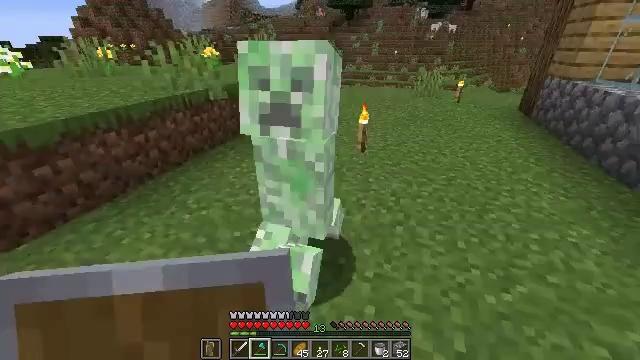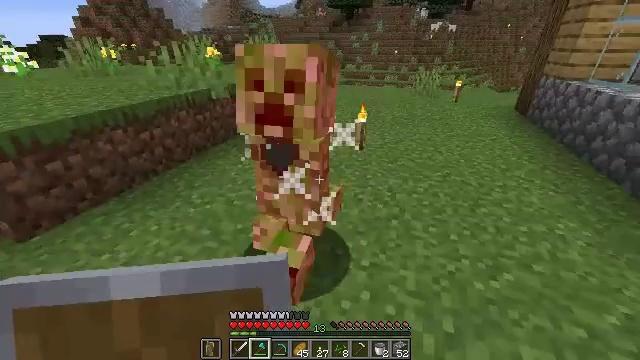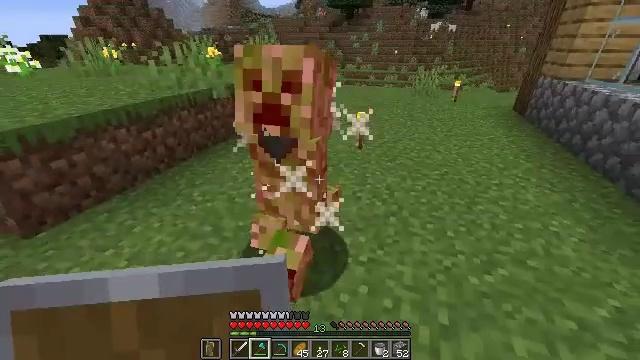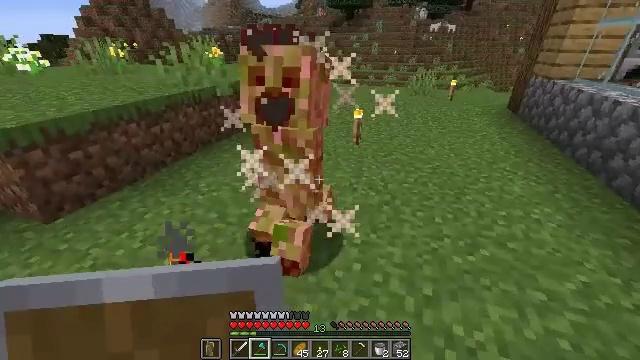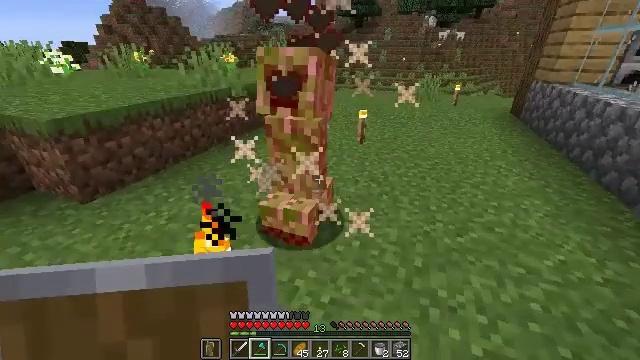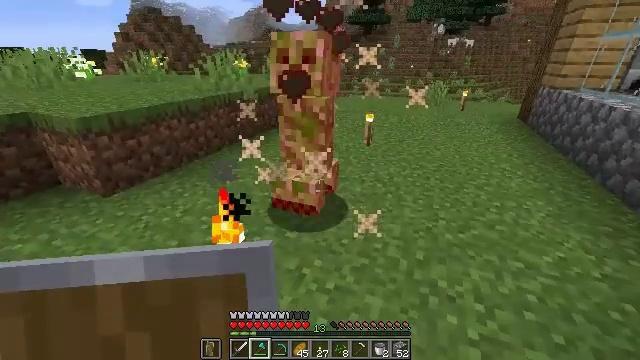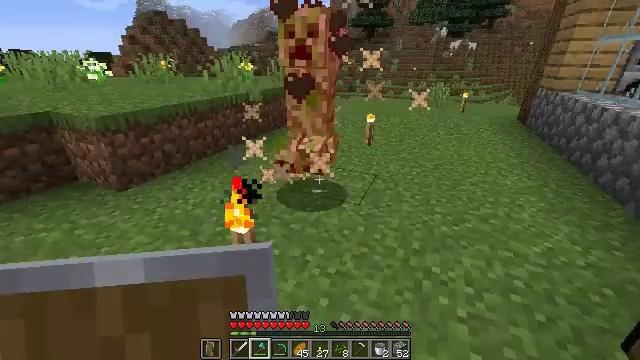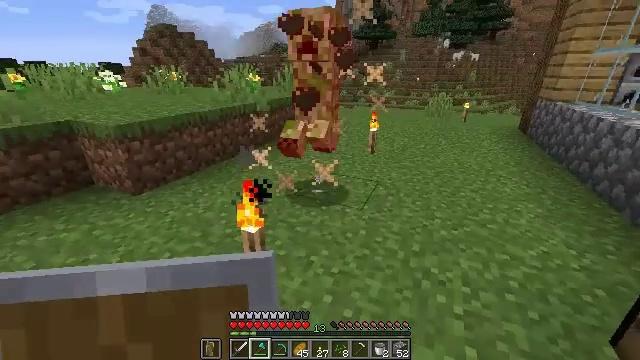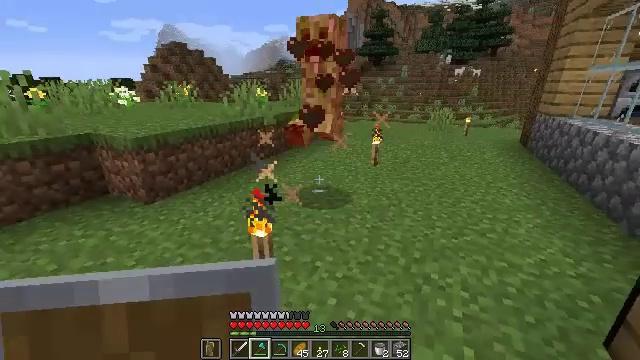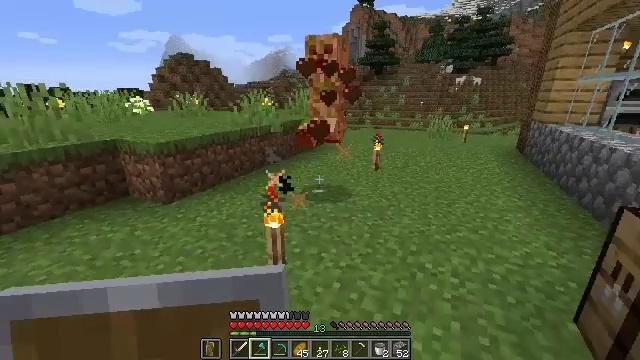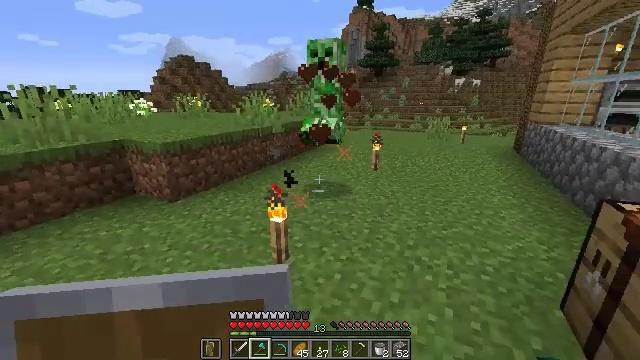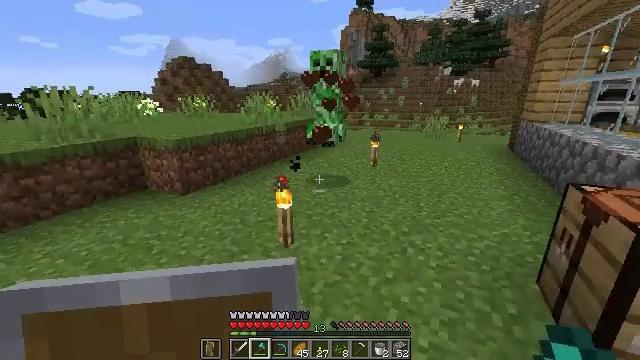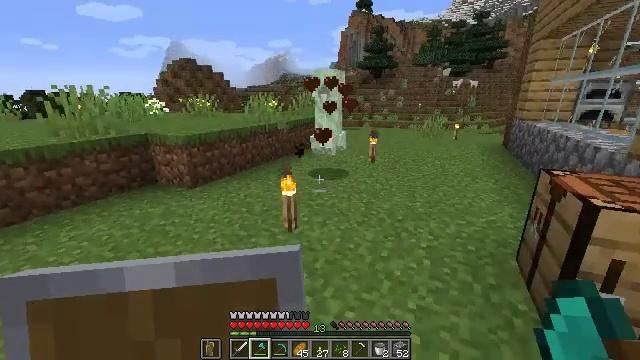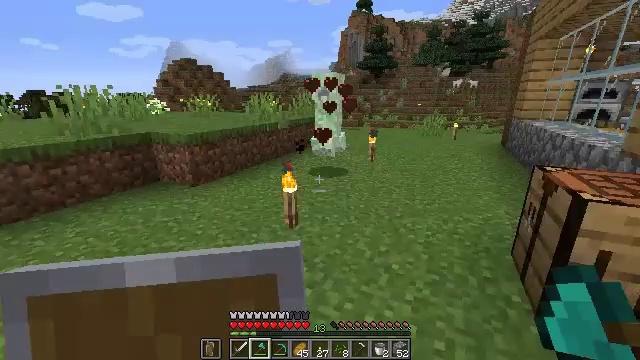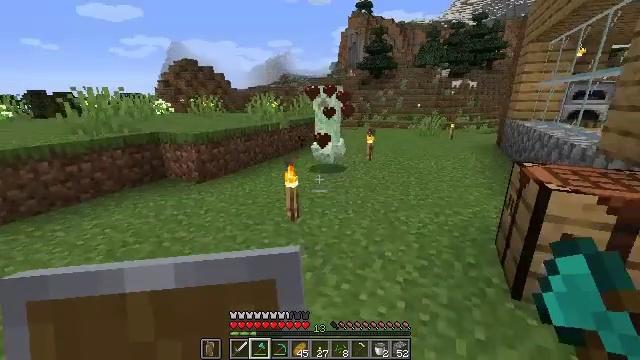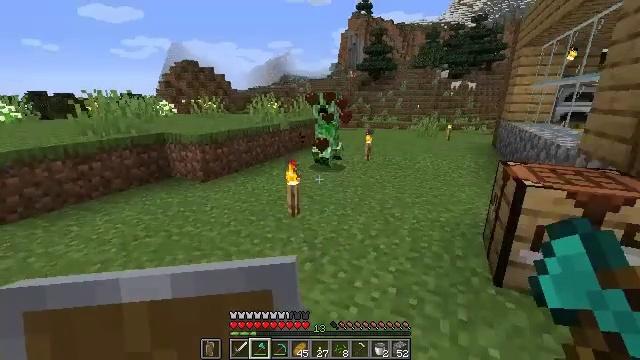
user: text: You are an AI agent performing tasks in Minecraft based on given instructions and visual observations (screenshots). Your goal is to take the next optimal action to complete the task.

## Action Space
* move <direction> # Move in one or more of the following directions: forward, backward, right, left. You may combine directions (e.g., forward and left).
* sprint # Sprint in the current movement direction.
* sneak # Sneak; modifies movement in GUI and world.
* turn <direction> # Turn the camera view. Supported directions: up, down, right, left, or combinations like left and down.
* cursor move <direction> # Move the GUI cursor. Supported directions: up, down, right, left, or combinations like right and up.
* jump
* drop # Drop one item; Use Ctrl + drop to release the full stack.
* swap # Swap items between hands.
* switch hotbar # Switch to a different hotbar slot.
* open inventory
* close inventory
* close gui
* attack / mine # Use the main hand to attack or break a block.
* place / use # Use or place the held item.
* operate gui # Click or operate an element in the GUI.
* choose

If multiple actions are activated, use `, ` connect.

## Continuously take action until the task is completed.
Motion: motion action
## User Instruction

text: Hunt the creeper.
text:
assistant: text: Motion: move back
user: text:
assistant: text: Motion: move back
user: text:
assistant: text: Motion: move back
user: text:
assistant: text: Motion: move back, turn left and up
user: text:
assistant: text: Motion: move back, turn left and up
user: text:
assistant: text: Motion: move back
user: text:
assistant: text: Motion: move back, turn up
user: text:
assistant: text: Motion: move back, turn up
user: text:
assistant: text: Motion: move back, turn up
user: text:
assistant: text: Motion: move back
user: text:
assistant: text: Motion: move back
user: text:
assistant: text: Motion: move back
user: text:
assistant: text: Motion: move back
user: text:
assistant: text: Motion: move back
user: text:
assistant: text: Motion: move back
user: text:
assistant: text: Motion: move back
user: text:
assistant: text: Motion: move back
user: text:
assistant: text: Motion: move back
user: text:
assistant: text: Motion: move back
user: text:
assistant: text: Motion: move back
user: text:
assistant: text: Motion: move back
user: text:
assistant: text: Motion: move back
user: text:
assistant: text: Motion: move back
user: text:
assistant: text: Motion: move back
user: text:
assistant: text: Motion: move back
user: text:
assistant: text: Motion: move back
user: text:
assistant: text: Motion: move back
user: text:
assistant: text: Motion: move back
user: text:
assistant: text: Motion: move back
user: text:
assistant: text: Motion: move back